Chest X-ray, AP view. Patient: 41 years old, sex F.
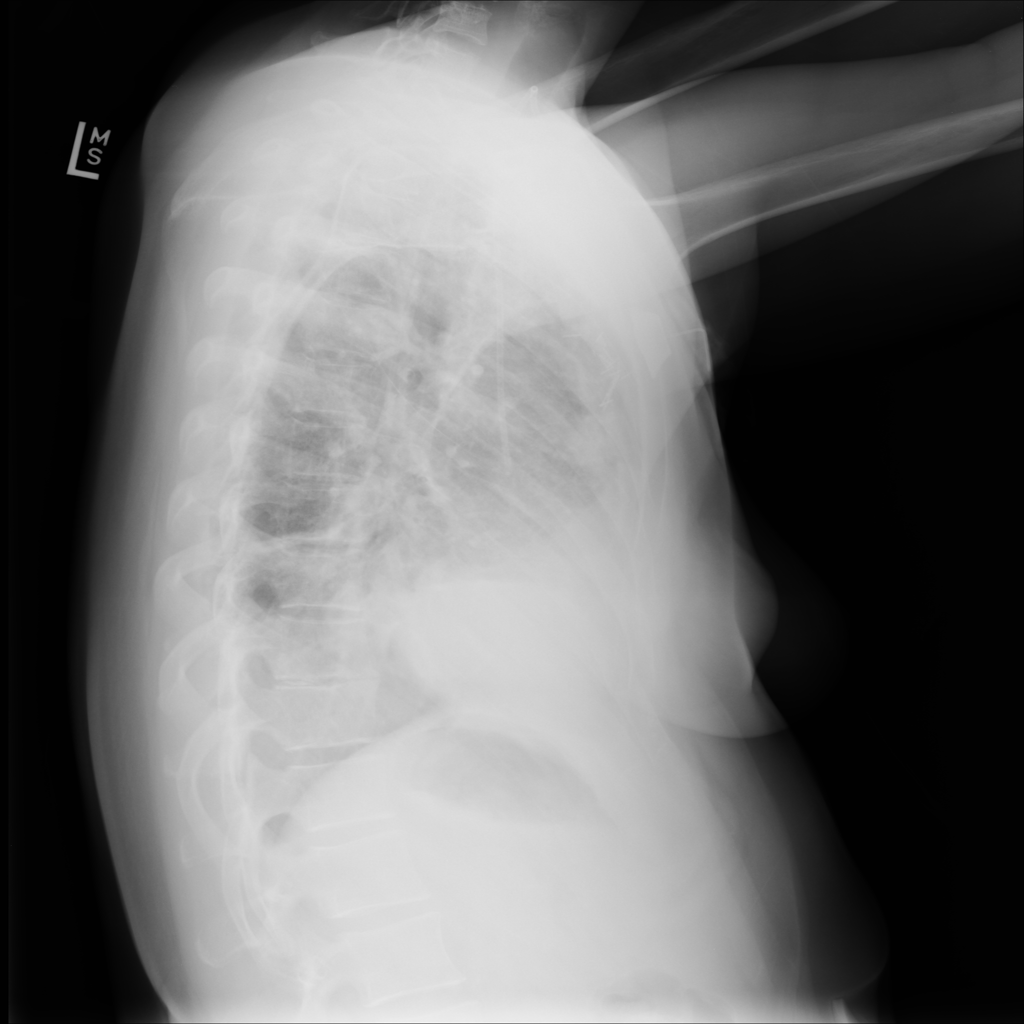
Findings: Effusion, Mass